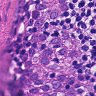
Metastatic tissue present: yes